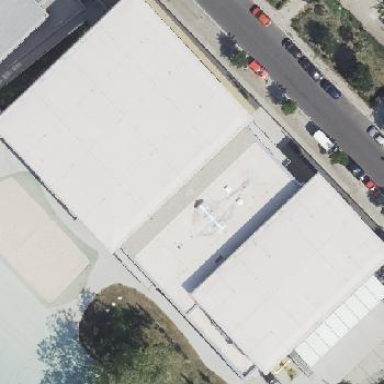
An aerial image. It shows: Sports centre building.